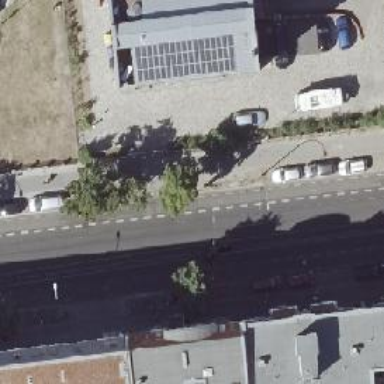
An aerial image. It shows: Tertiary road with asphalt surface and sidewalks on both sides. There are separate lanes for bicycles on both sides of the road and separate parking areas as well.